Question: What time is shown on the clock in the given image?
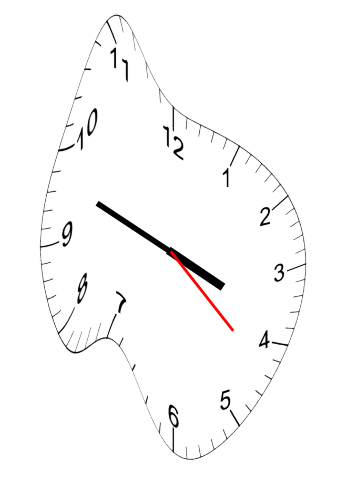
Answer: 03:48:22